Question: I am editing a file, and I inserted a '<script>' html tag, specifying the path of the file, then in the next '<script>' tag, I am trying to use JQuery methods, but it has not autocompletion.

I am currently using Web Tools Project, but I am willing to download any other addon if required.
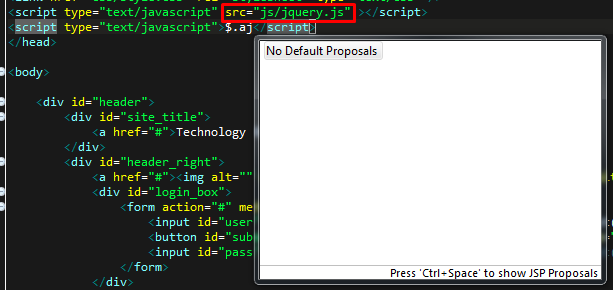
Answer: I think you should have a look to this eclipse plugin <URL>
I use it for angularjs and JS autocompletion. You can add autocompletion on jQuery and other common libraries.
To install and use it, look <URL>.